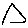
Label: triangle